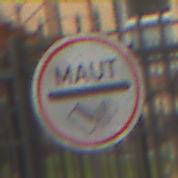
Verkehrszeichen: MautflichtigeStrecke
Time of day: MorningAfternoon
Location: Outdoor (Urban)
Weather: Overcast
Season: NotSpecified
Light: Natural